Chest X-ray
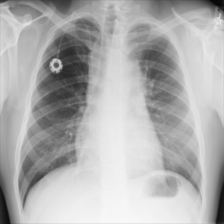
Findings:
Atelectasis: negative
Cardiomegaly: negative
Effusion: negative
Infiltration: negative
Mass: positive
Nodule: negative
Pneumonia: negative
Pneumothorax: negative
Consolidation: negative
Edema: negative
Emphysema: negative
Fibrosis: negative
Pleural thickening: negative
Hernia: negative